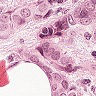
Metastatic tissue present: yes